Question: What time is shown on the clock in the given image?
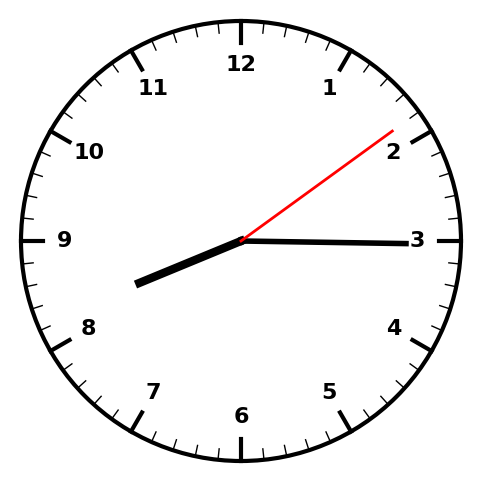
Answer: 08:15:09